Interaction volume radius: 10 \u00c5
Interaction volume height: 20 \u00c5
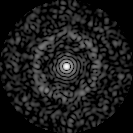
Disorder parameter: 0.8544